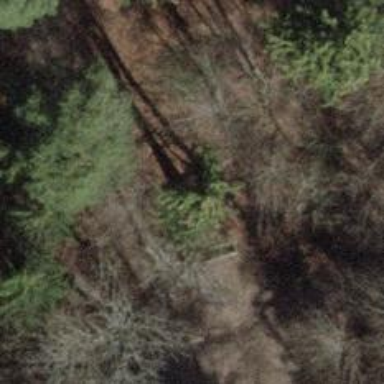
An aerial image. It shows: Brown bench.